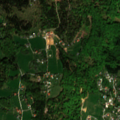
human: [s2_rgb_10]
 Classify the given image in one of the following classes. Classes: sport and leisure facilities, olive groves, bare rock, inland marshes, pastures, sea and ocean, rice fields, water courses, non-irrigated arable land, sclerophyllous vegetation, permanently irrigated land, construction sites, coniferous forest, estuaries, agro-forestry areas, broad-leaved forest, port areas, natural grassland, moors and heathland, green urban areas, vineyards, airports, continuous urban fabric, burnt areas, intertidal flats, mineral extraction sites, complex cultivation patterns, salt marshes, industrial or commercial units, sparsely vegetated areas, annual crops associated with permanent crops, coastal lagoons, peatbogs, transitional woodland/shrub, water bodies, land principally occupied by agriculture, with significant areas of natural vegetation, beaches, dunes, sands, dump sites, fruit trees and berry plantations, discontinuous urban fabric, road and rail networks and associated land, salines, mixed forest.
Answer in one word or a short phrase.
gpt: discontinuous urban fabric, pastures, broad-leaved forest, mixed forest